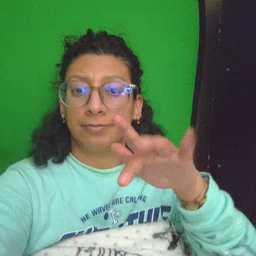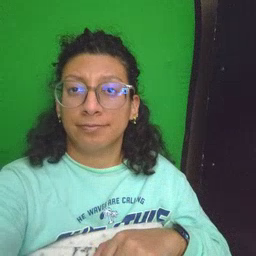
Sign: listen